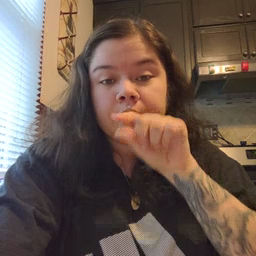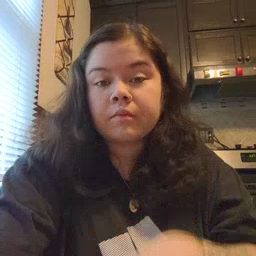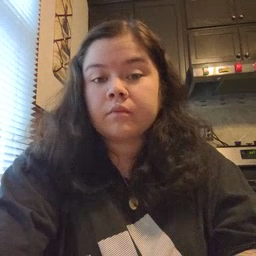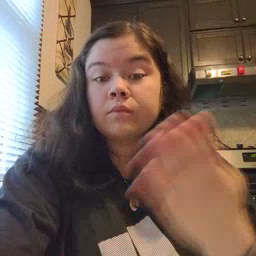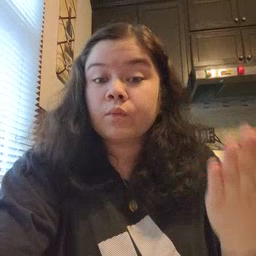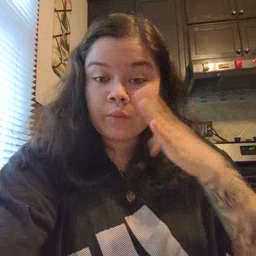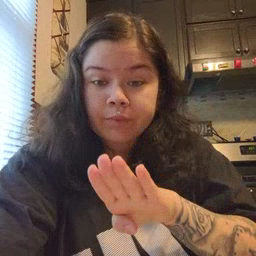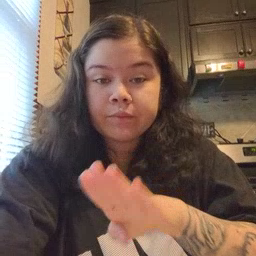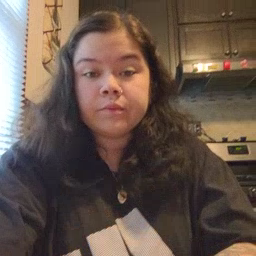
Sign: close